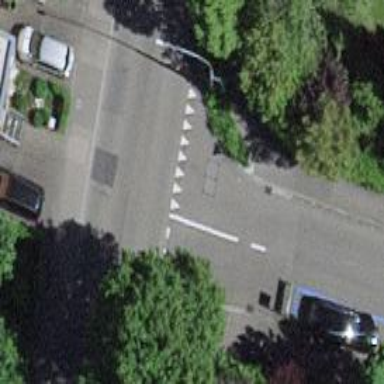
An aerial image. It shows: Unmarked crossing on the road.